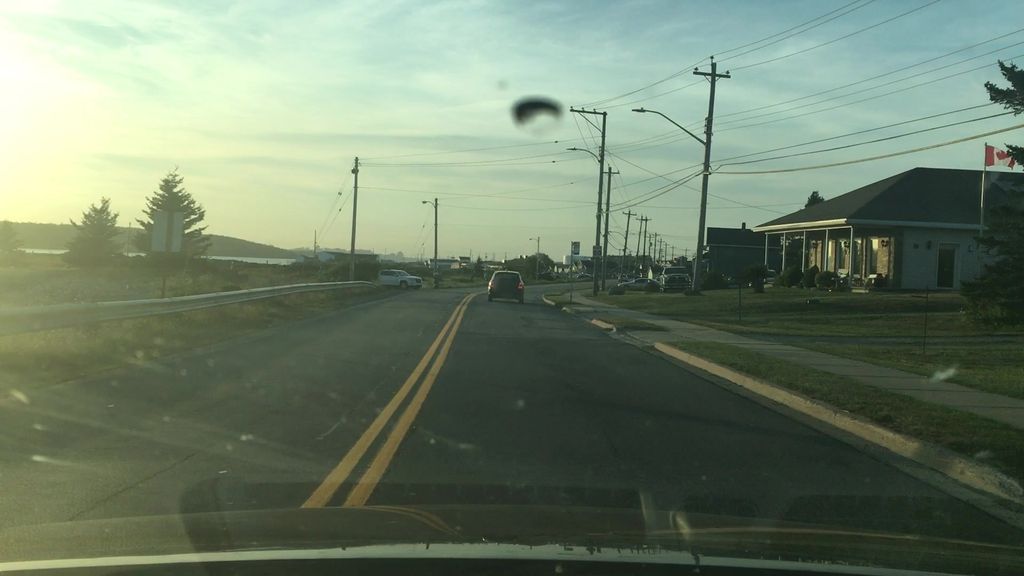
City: halifax